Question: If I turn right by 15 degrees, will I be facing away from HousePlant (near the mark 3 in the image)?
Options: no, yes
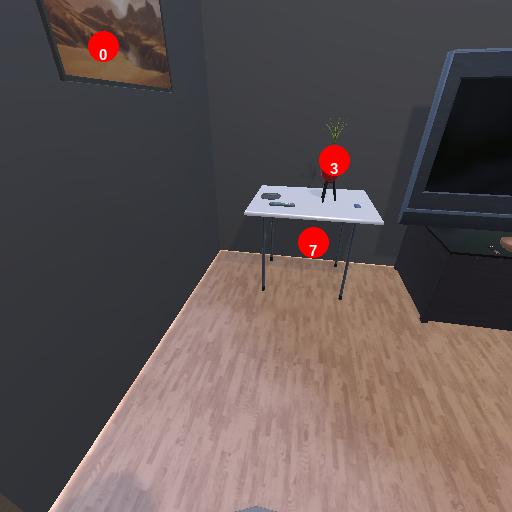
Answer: no